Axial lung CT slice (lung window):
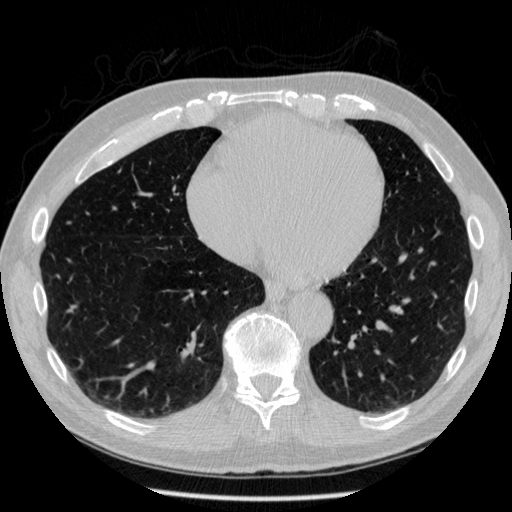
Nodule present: no